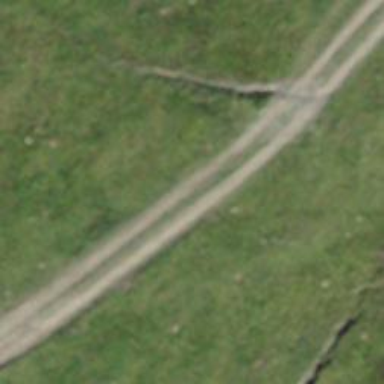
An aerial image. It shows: Gravel track with track type of grade3.